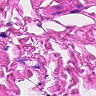
Metastatic tissue present: no